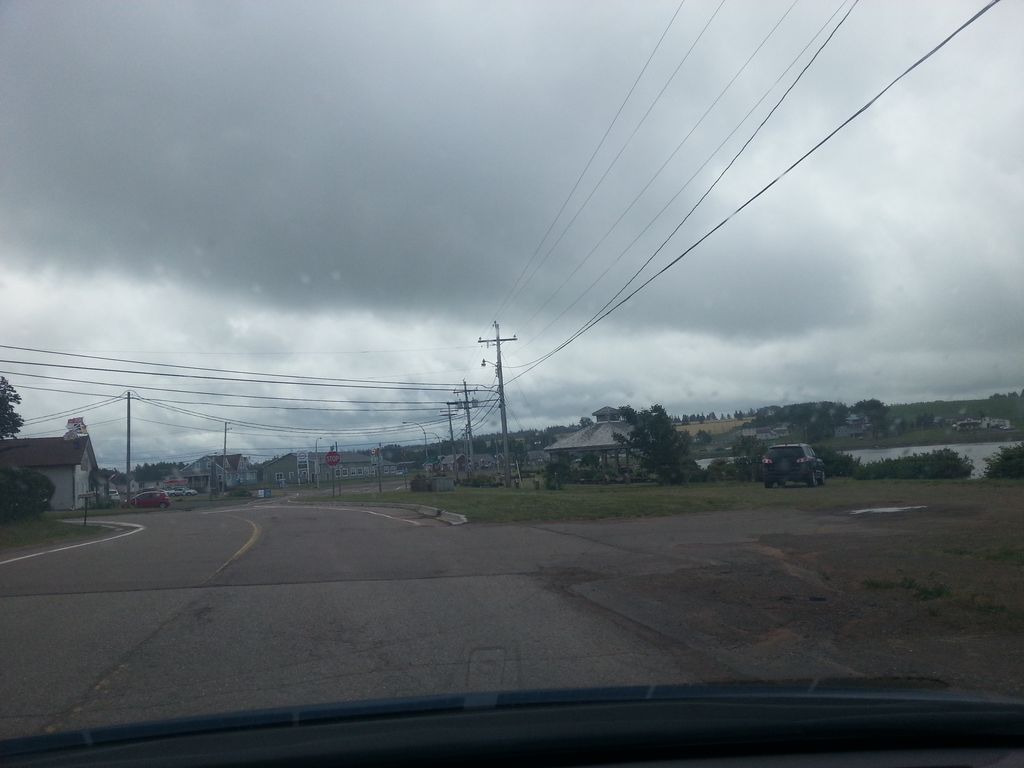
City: charlottetown